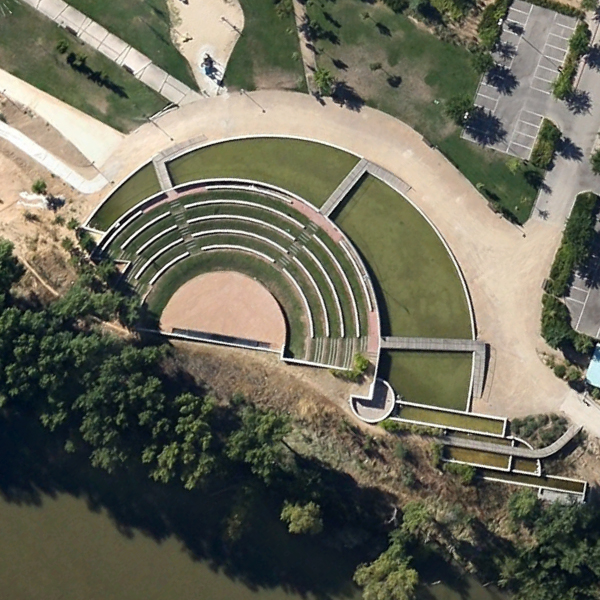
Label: Square